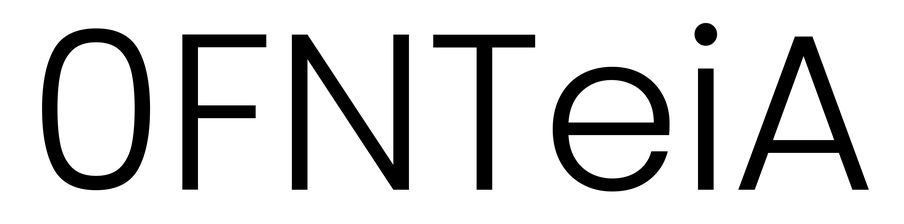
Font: Poppins-Light